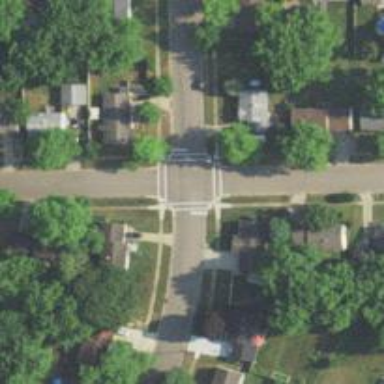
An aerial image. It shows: Marked crossing on footway.